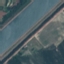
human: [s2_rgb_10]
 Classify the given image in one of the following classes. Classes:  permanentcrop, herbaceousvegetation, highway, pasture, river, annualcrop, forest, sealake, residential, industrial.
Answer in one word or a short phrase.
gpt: River